Question: I have tried to save it but I cannot put a name to the file and I cannot click on the "Save Button".
It is a very simple question, but I didn't find an answer.

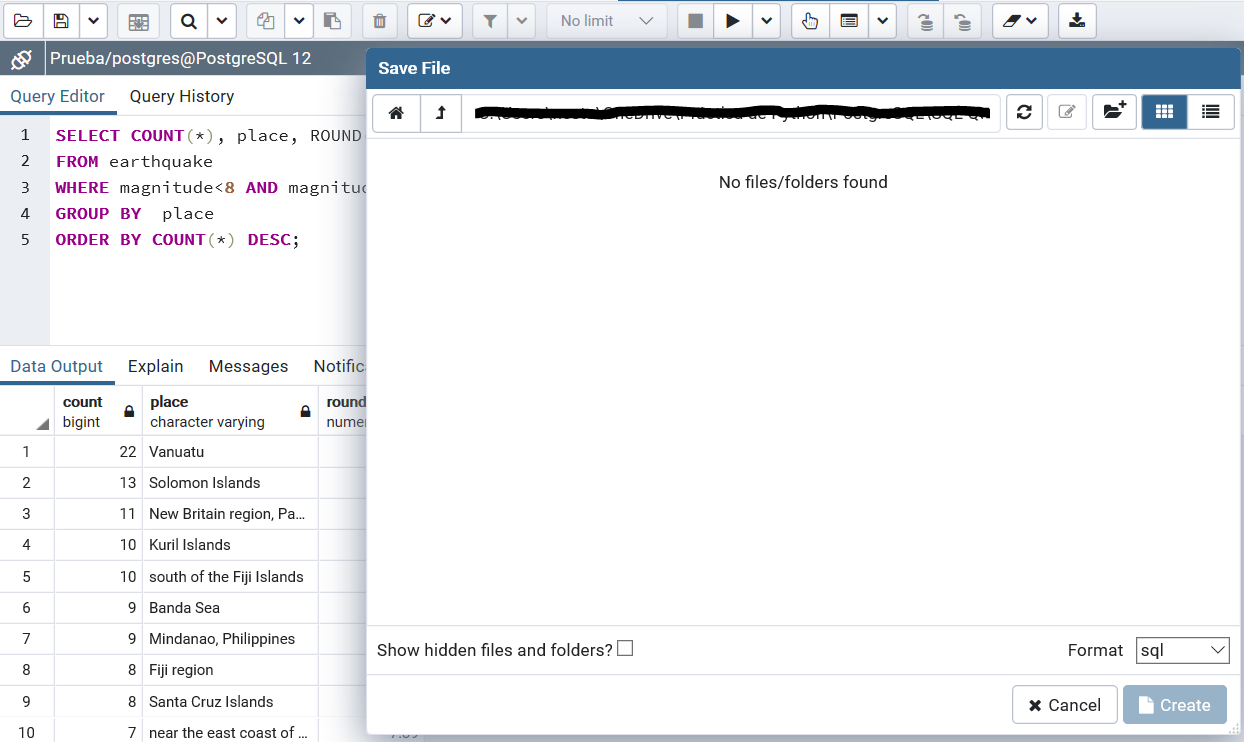
Answer: You have to type the filename after the folder path that appears in the top bar. Then the 'Create' button will be enabled.